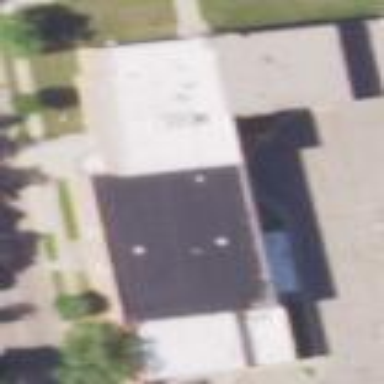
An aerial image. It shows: Public building.